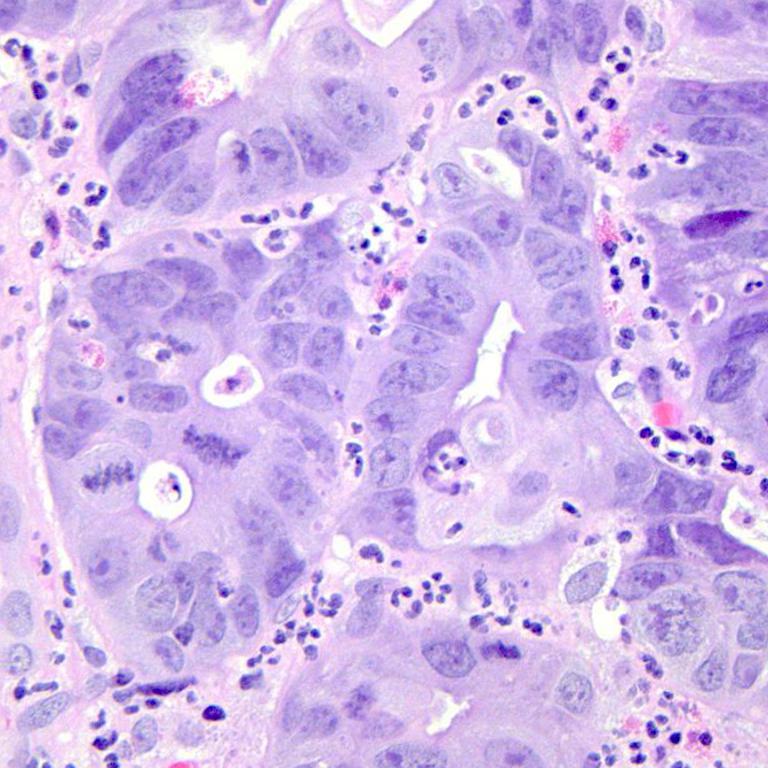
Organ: colon
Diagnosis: adenocarcinomas